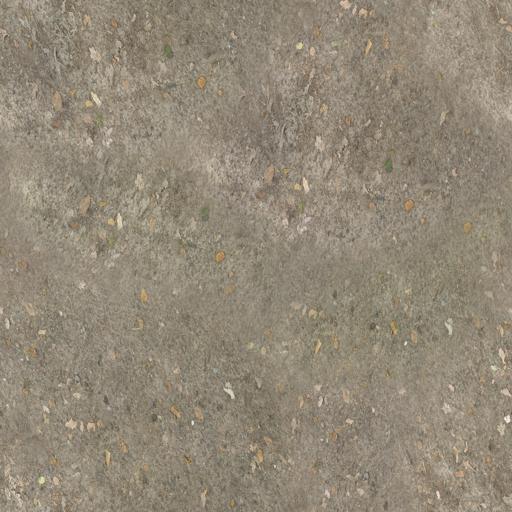
Tags: dirt dirty forest ground